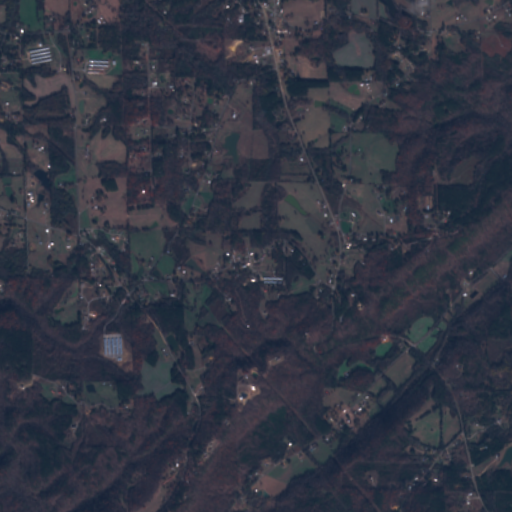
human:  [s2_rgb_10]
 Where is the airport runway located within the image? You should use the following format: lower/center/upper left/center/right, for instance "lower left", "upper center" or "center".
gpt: The airport runway is located in the center left of the image.
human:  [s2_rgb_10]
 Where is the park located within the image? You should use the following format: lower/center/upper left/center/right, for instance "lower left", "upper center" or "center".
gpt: The park is located in the center left of the image.
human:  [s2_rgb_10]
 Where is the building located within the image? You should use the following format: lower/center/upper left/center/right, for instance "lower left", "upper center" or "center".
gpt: There is no building in the image.